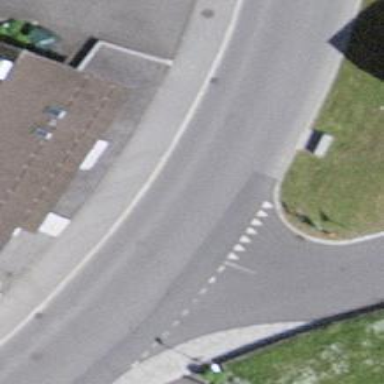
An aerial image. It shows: Public transport stop position.